Question: I'm looking for a solution to the following:
Basically I am running automated tests using Selenium & TestNG, I have a report set up and a monitor set up ( A HTML file that I can view to see the progress of my tests. ) When a test is passed/failed/skipped it gets amended to the HTML file until the suite is finished.
When the project is fully finished and implemented, I want to run the tests outside of work hours for various reasons.
Therefore what I want to achieve is a mobile application where I can log in and view my tests progress.
To achieve this ( well from the plan I have taught up, someone else might be able to point me in a better direction ) I plan on finding a way to host results on a webserver which can then be accessed by the mobile application and convert these results into something viewable on the front end of the mobile application. The time accucary might not be a 100% with this method as the time it will take from the results to go from TestNG to the server to the mobile application but once its within reason it should be OK.

So the question is how can I store a live feed of my TestNG results on a webserver? Or even locally at the moment just for testing purposes.
Thanks.
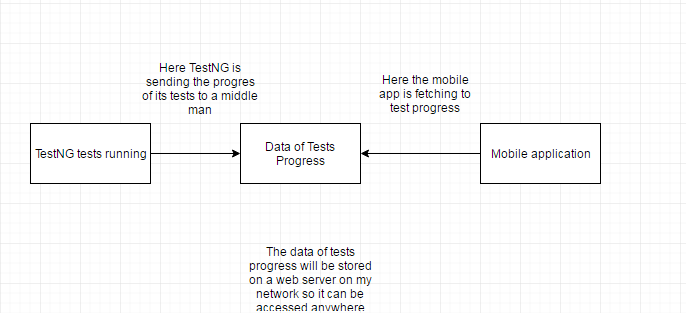
Answer: I would log your results to the db of your choice and then create a mobile friendly webpage that queries the db and summarizes the run.
If that's too much work, can you not just post your HTML file to a webserver that you have access to from your mobile device?